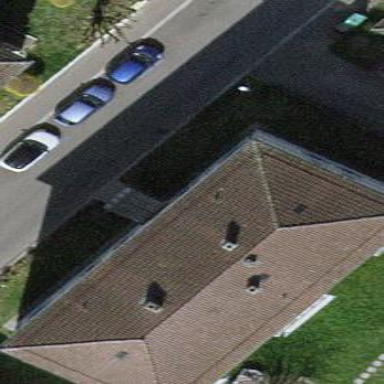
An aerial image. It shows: Apartment building with hipped roof.